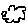
Label: cloud